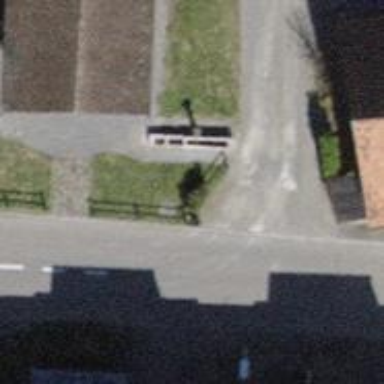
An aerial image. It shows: Beautiful fountain.